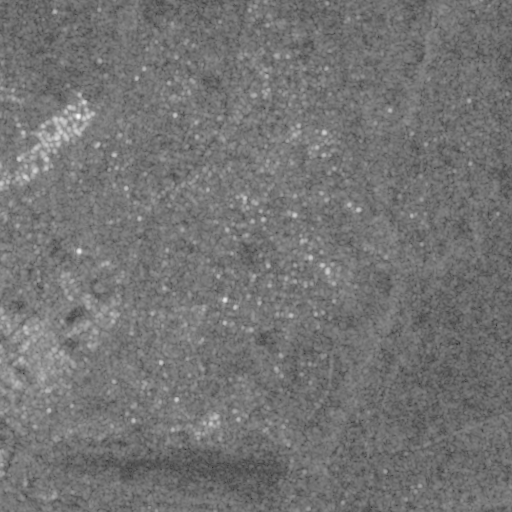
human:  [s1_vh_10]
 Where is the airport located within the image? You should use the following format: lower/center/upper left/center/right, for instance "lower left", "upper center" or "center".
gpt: The airport is located in the lower left of the image.
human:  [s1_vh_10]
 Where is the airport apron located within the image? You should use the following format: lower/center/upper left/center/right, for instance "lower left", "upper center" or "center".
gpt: The airport apron is located in the lower left of the image.
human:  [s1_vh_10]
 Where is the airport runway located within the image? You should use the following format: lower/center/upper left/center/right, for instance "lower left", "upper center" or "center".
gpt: The airport runway is located in the lower left of the image.
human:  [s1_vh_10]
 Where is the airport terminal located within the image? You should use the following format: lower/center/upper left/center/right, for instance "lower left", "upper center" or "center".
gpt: The airport terminal is located in the lower left of the image.
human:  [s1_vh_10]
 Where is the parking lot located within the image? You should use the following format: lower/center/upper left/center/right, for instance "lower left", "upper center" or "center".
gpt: The parking lot is located in the lower left of the image.
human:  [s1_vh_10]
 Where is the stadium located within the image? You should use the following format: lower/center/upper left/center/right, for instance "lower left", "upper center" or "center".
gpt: The stadium is located in the center left of the image.
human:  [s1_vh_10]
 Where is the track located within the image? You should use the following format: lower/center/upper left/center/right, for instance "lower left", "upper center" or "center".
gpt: The track is located in the center left of the image.
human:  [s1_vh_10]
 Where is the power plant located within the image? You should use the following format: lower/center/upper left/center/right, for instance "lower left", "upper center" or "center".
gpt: There is no power plant in the image.

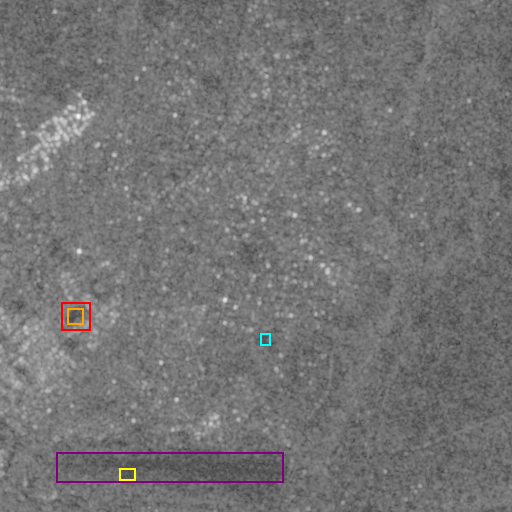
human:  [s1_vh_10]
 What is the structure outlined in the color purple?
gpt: The structure outlined in purple is an airport.
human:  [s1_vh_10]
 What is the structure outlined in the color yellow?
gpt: The structure outlined in yellow is an airport apron.
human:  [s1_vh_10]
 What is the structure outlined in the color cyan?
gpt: The structure outlined in cyan is a park.
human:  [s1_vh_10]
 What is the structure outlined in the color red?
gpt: The structure outlined in red is a stadium.
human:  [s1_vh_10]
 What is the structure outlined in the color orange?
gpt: The structure outlined in orange is a track.
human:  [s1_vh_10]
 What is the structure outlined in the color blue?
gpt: There is no blue outline.